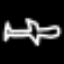
Label: airplane